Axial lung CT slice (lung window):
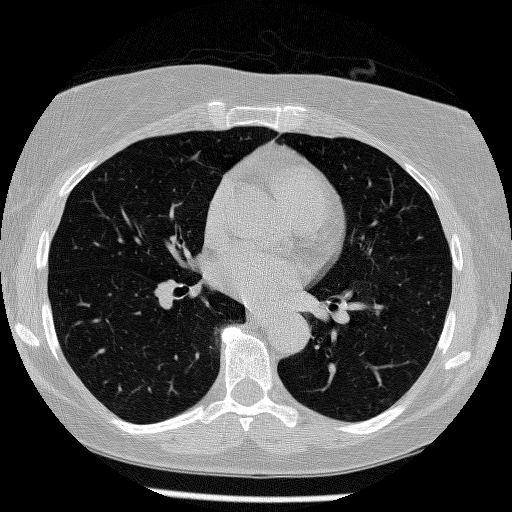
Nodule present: no